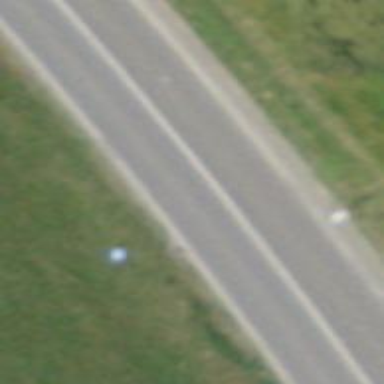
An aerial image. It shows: Asphalt road classified as primary highway.